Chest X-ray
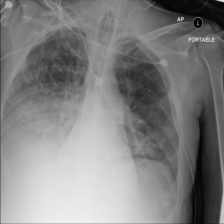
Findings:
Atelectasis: negative
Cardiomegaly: negative
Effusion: positive
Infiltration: positive
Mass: negative
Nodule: negative
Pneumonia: negative
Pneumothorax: negative
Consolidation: negative
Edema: negative
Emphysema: negative
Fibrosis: negative
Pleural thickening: negative
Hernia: negative